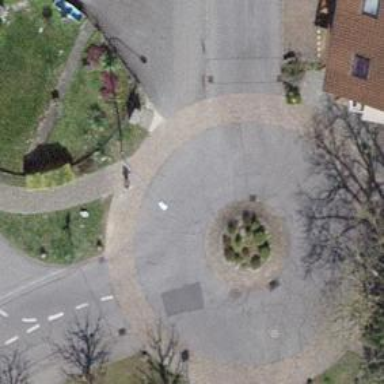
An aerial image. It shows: Mini roundabout on the road.